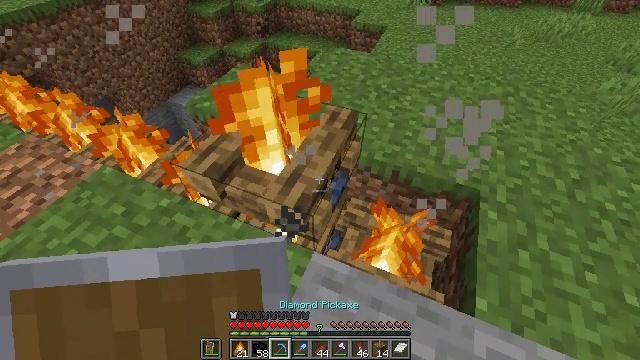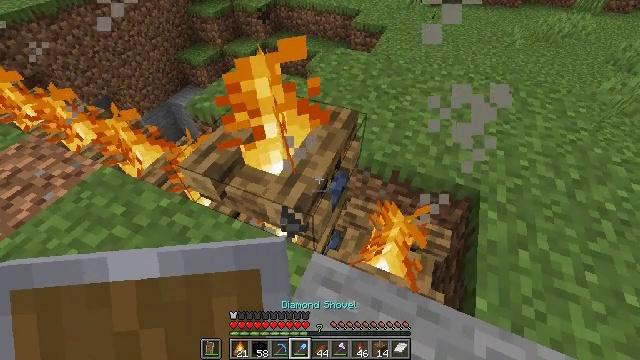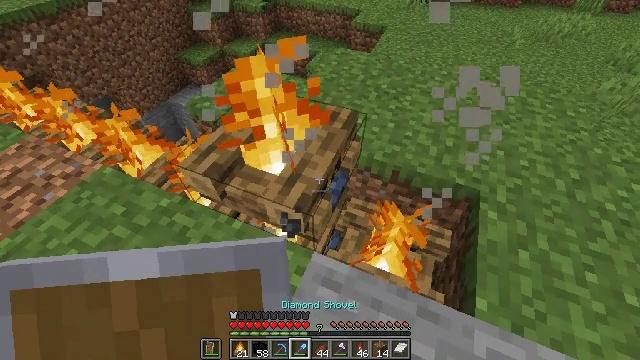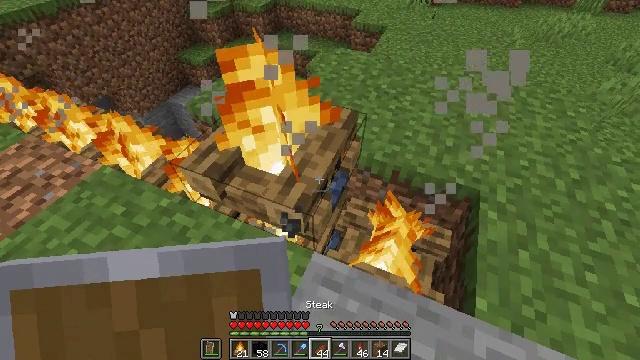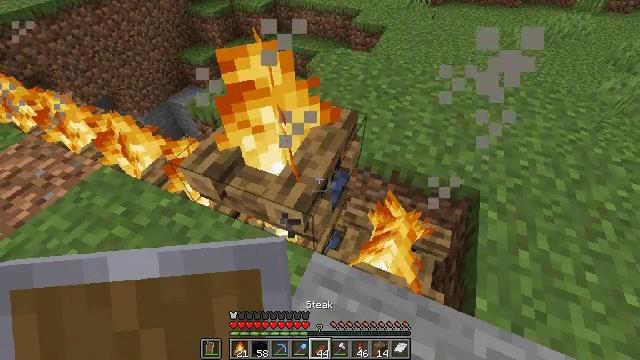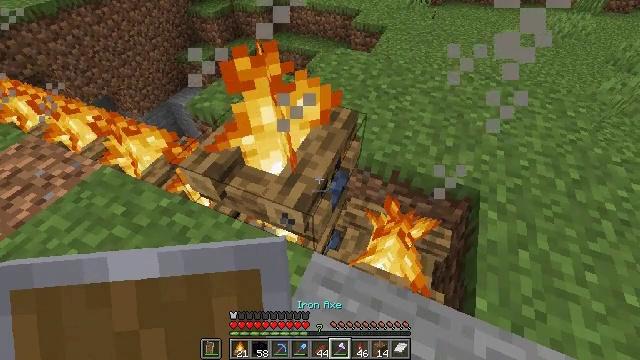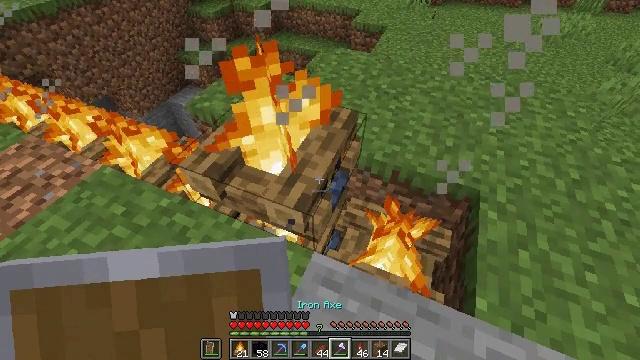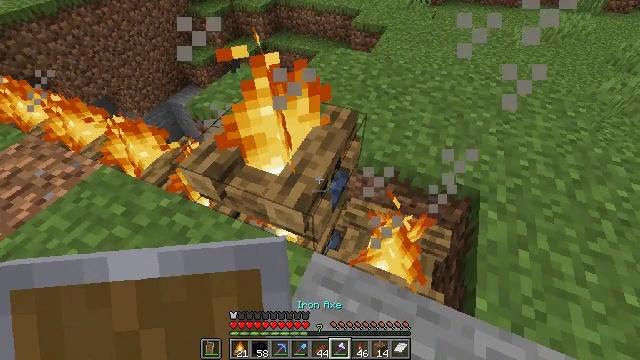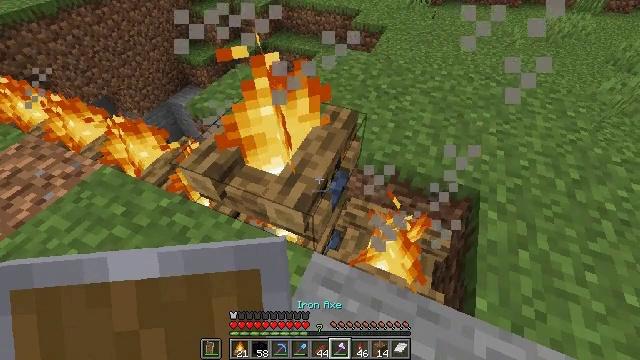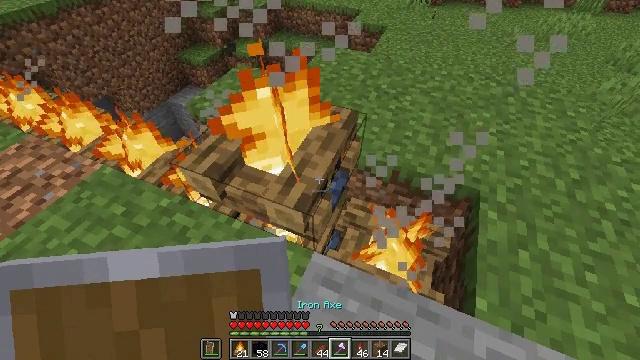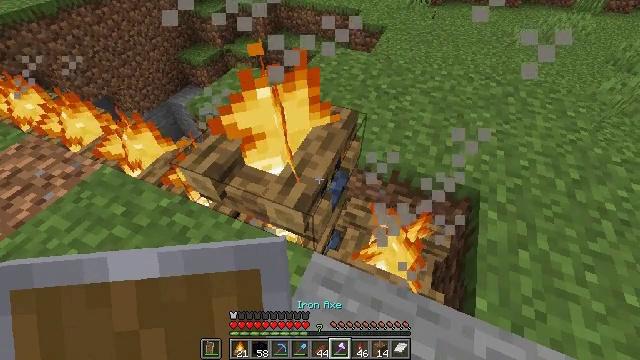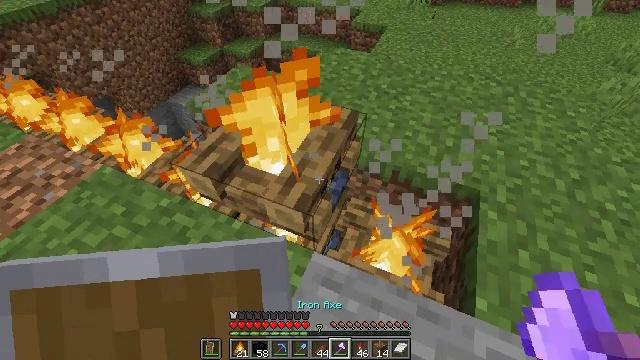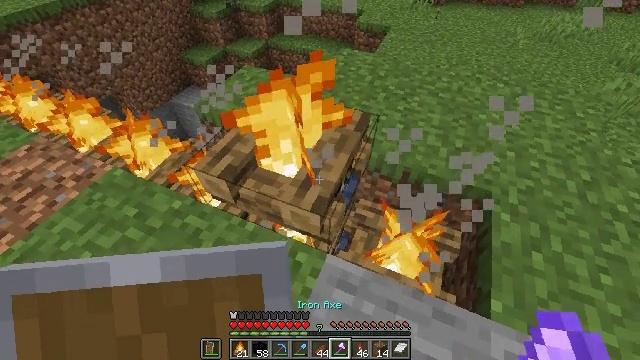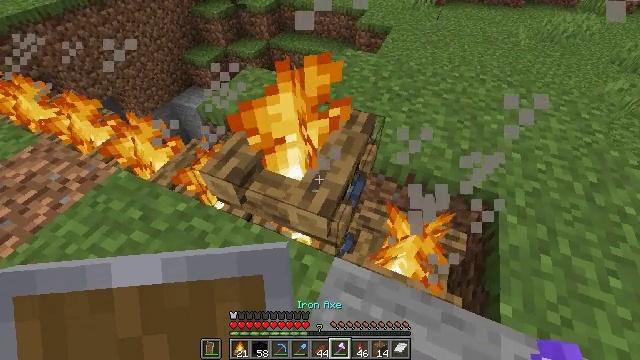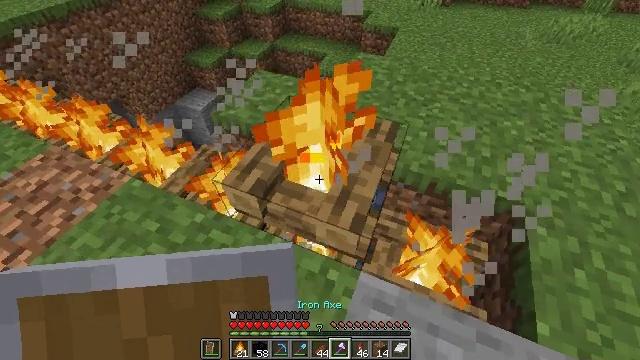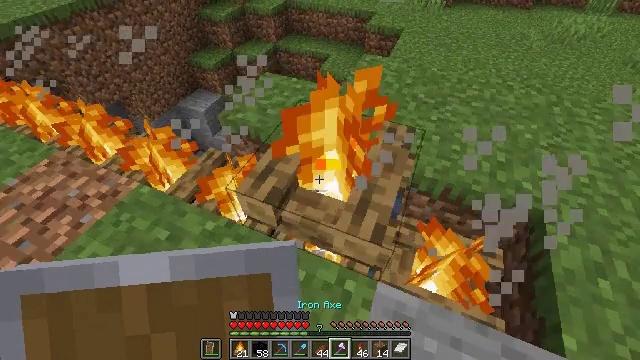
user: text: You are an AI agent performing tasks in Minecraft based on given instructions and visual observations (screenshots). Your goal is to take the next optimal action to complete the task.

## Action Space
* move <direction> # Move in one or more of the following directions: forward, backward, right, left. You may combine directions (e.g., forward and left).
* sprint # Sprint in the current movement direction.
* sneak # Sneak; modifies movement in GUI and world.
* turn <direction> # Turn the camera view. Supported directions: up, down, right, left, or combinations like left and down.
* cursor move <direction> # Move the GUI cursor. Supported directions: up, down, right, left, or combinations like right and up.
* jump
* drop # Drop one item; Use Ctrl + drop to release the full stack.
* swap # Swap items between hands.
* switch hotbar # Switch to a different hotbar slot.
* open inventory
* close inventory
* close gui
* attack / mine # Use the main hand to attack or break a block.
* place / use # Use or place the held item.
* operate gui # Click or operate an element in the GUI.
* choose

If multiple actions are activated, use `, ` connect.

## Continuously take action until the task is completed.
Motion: motion action
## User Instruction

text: Mine the campfire to collect it.
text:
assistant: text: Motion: no_op
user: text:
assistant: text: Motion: no_op
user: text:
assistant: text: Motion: no_op
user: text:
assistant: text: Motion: no_op
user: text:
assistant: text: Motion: no_op
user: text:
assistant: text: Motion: no_op
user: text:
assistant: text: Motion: no_op
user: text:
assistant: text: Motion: no_op
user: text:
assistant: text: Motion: no_op
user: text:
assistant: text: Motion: no_op
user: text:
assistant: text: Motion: no_op
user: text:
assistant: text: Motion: move left
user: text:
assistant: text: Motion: move forward and move left
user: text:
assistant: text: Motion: move forward and move left
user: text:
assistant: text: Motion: move forward and move left
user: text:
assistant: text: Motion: turn right
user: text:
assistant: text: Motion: turn right
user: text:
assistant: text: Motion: turn right
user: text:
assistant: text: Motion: turn right
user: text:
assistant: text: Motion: turn right
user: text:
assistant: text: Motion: turn right
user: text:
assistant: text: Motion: turn right
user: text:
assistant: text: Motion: attack / mine
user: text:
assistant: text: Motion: attack / mine
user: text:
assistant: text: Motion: attack / mine
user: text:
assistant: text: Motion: attack / mine
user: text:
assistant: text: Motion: attack / mine
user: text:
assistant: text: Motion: no_op
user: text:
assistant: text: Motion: no_op
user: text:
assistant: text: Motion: no_op